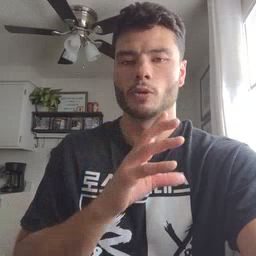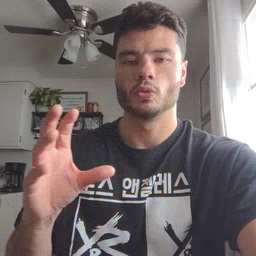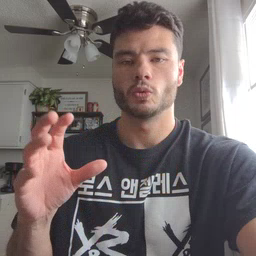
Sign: balloon